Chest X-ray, PA view. Patient: 53 years old, sex M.
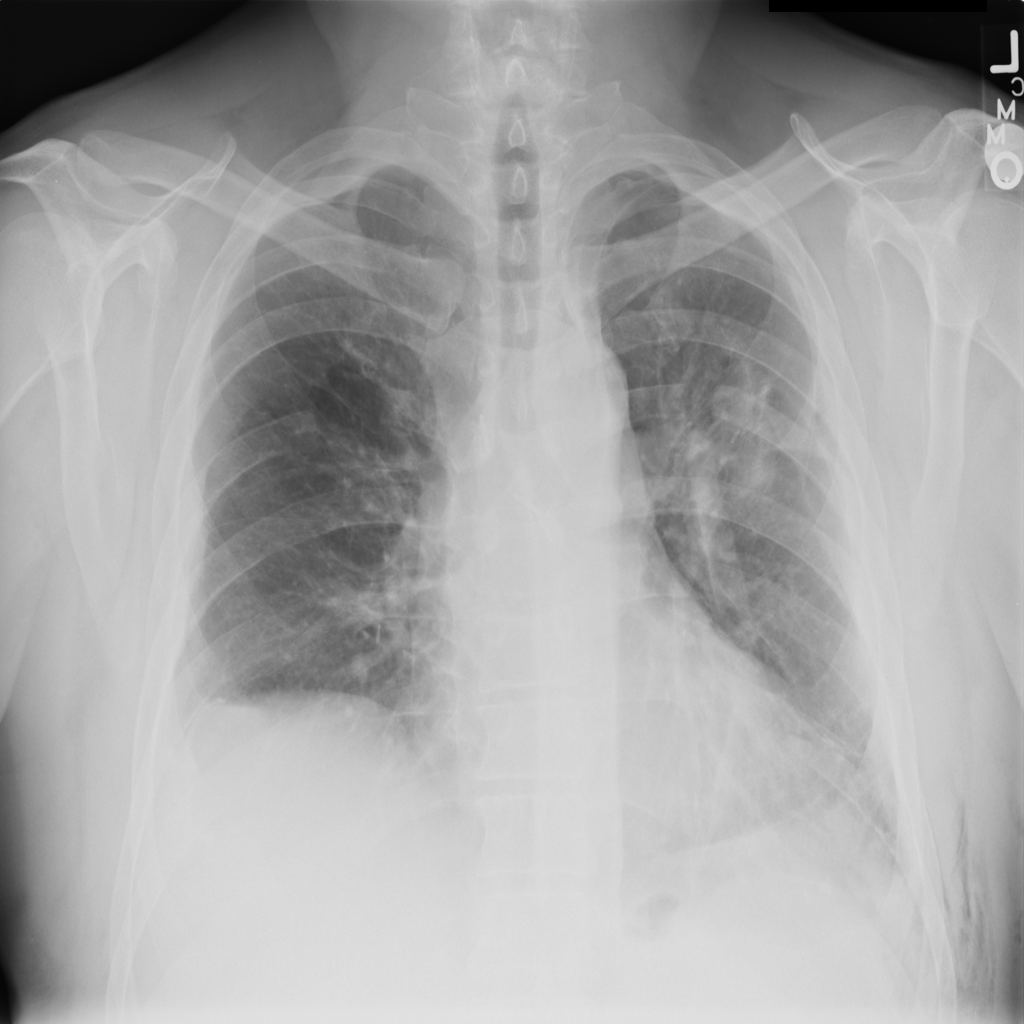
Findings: Atelectasis, Nodule, Pleural_Thickening